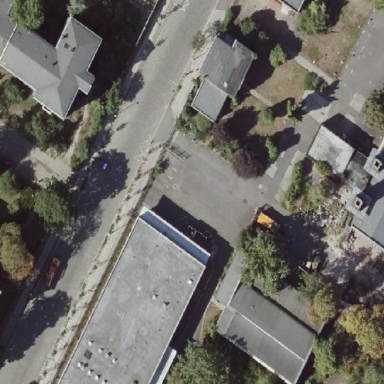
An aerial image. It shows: Street-side parking area.